Question: I have a set of blocks that I want to show inline and left-aligned in a shrink-to-fit container. I also want the group of them to be horizontally centered in the browser window.

My first idea was:
'''
body {
text-align: center; /* center the group/container */
}
.container {
display: inline-block; /* shrink-to-fit */
text-align: left-align; /* left-align the blocks */
}
.block {
display: inline-block; /* left-align the blocks */
}
'''
It was unsuccessful, because as soon as the blocks wrap to a new line, the container expands to 100% of the body. The result is that the group of blocks become left-aligned.
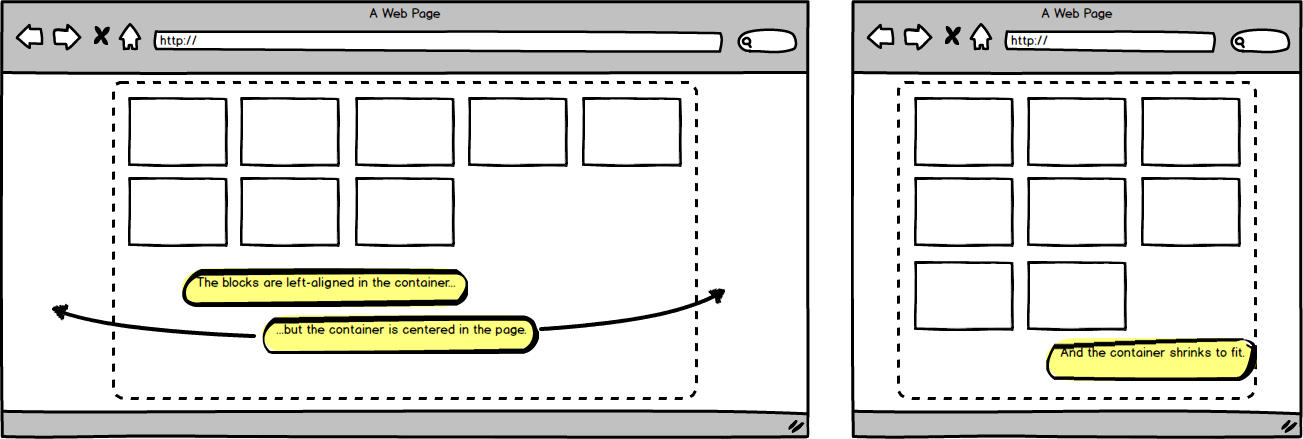
Answer: Here's one [imperfect] solution. You can add invisible placeholders to the end of your inline blocks. That will left-align the last row.
<URL>
However, if you don't fill up the first row, the entire thing will appear left-aligned.
'''
<!--
Centers a group of boxes that wrap to the width of its container.
Also left-aligns them inside the container.
Issue: Does not center group if there aren't enough boxes to fill
the first row.
-->
<div class="container">
<div class="block"></div>
<div class="block"></div>
<div class="block"></div>
<div class="block"></div>
<div class="block"></div>
<div class="block"></div>
<div class="block"></div>
<div class="block"></div>
<div class="block"></div>
<div class="block"></div>
<!--
How many placeholders do you need?
At least the number of blocks minus two.
-->
<div class="placeholder"></div>
<div class="placeholder"></div>
<div class="placeholder"></div>
<div class="placeholder"></div>
<div class="placeholder"></div>
<div class="placeholder"></div>
<div class="placeholder"></div>
<div class="placeholder"></div>
</div>
'''
'''
body {
text-align: center; /* center a max-width container */
font-size: 0; /* remove spaces between blocks */
}
.container { /* you don't need this */
background-color: #eee; /* so you can see what's happening */
max-width: 960px; /* to demonstrate the centering of a max-width container */
display: inline-block; /* center the max-width container */
text-align: center; /* center the group of blocks */
}
.block {
display: inline-block; /* left-align within the group */
background-color: red; /* so you can see what's happening */
height: 100px;
width: 100px;
margin: 10px;
}
.placeholder {
display: inline-block; /* add to the line of blocks */
width: 120px; /* width + margin of a block */
}
'''